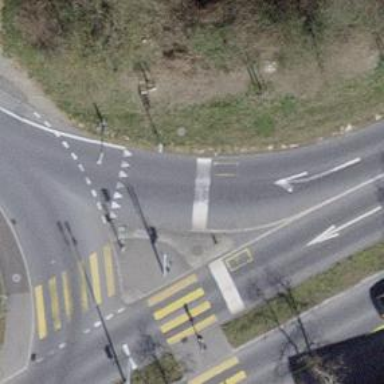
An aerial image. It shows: Road with traffic signals.